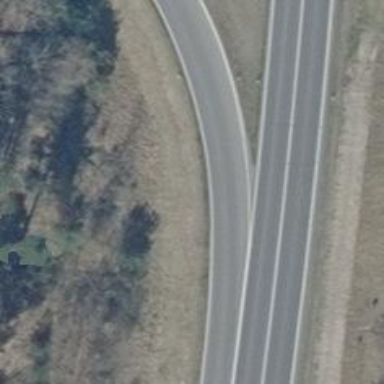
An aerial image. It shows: Trunk link highway with asphalt surface.